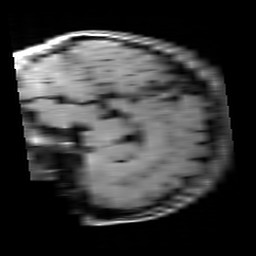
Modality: T1w
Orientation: sagittal
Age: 22
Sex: female
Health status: healthy
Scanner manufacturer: siemens
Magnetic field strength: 3 T
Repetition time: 4.1 s
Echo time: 0.0085 s